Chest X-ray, PA view. Patient: 49 years old, sex F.
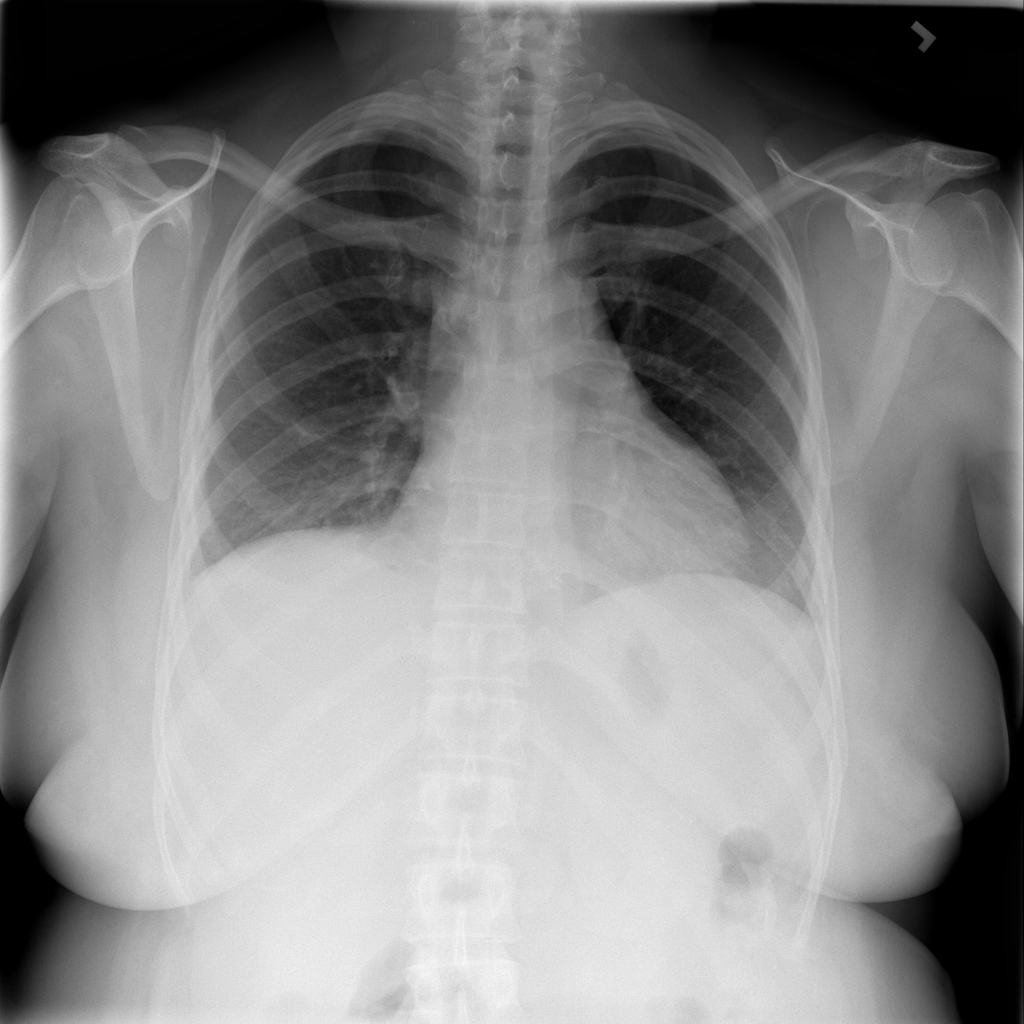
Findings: No Finding